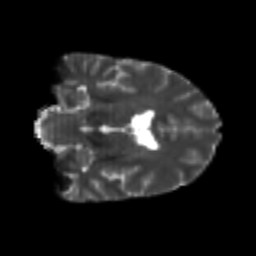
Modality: T2w
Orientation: coronal
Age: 23
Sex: female
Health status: healthy
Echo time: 0.074 s